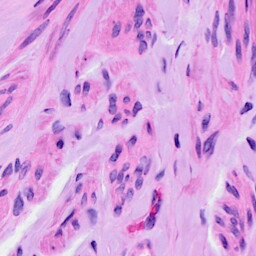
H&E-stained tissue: Ovarian